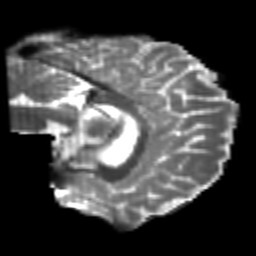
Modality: T2w
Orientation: sagittal
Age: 23
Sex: male
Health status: healthy
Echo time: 0.074 s